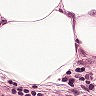
Metastatic tissue present: no